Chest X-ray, AP view. Patient: 65 years old, sex M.
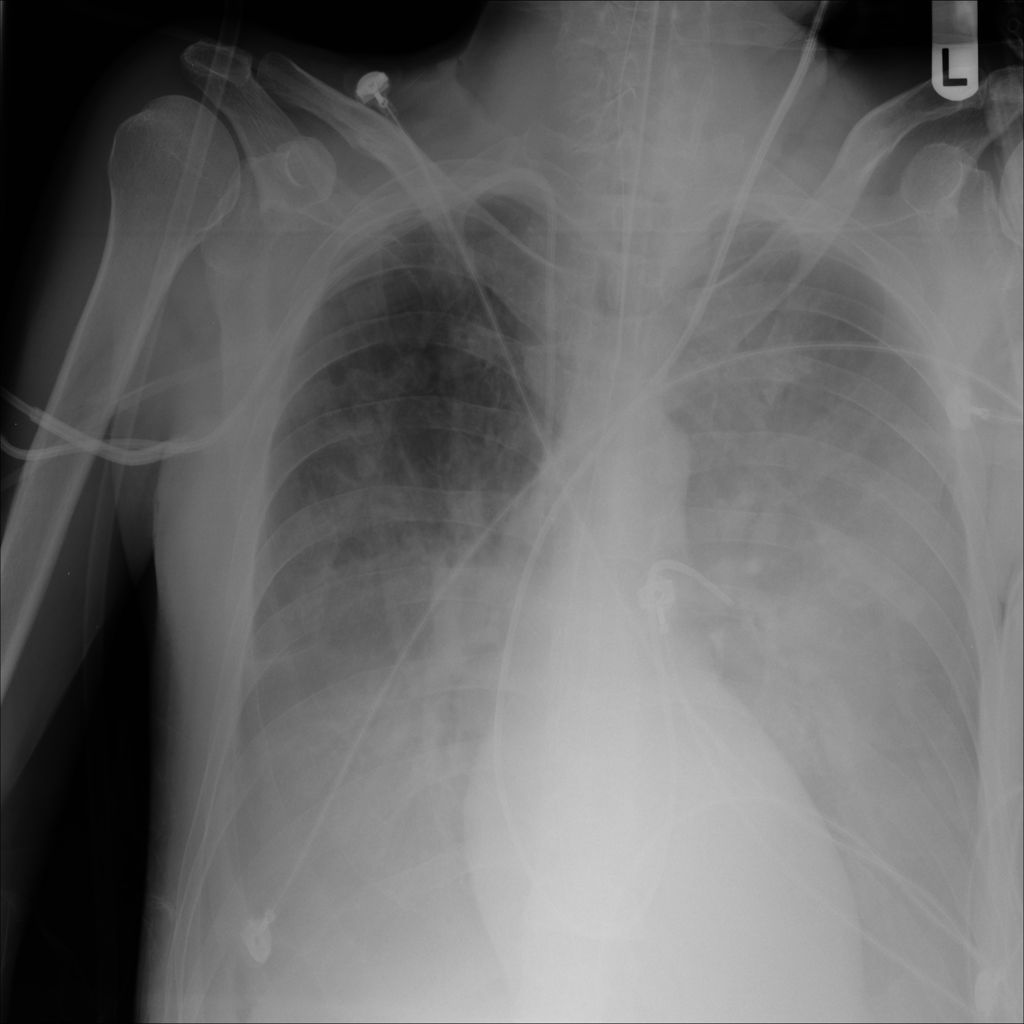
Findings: No Finding